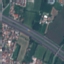
Label: Highway